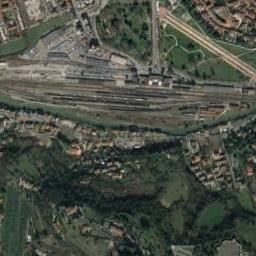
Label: railway_station